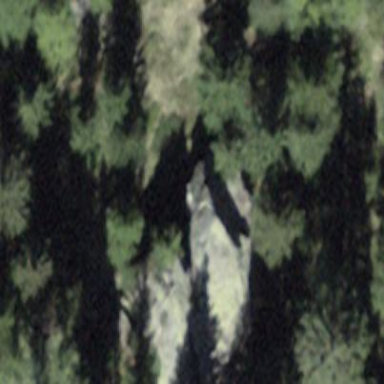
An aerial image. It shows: Landscape of bare rock.